Field crop: maize
Growth stage: 2
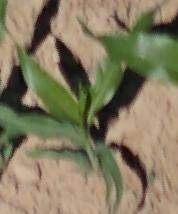
Species: maize